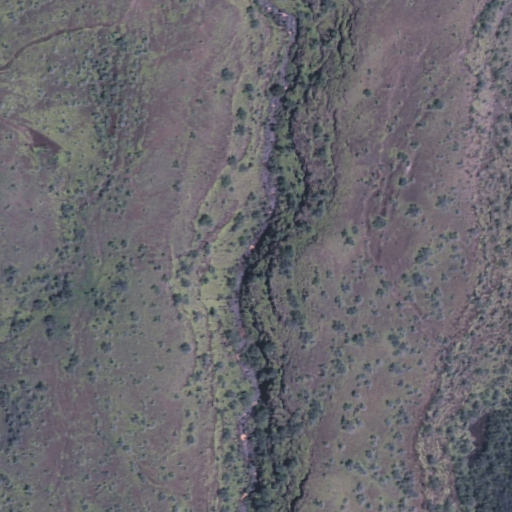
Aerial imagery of valley in Hawaii named East Fork Kawela Gulch containing only unknown